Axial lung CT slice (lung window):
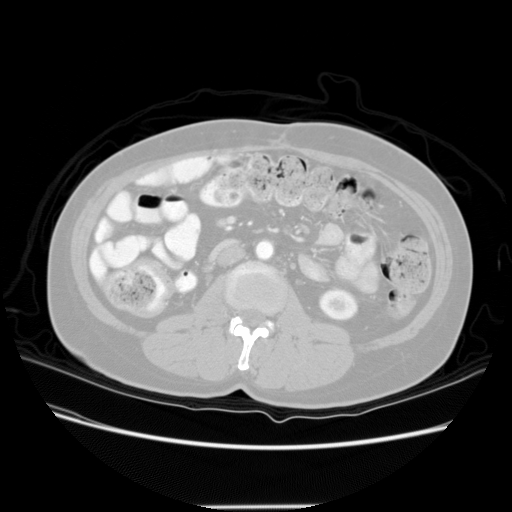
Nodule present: no